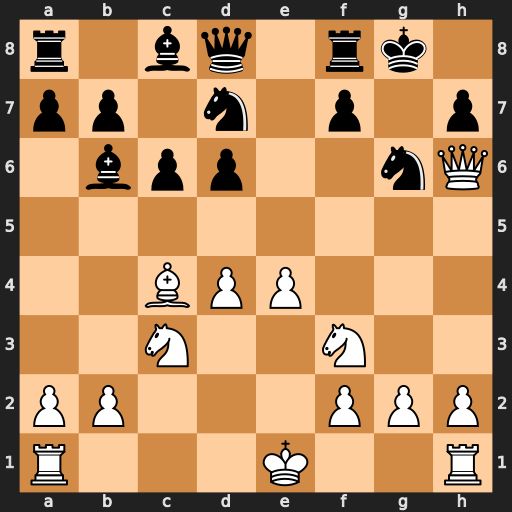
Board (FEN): r1bq1rk1/pp1n1p1p/1bpp2nQ/8/2BPP3/2N2N2/PP3PPP/R3K2R
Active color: w
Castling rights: KQ
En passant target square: -
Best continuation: Ng5 Qxg5 Qxg5